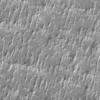
Label: not_dusty